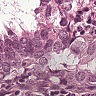
Metastatic tissue present: yes